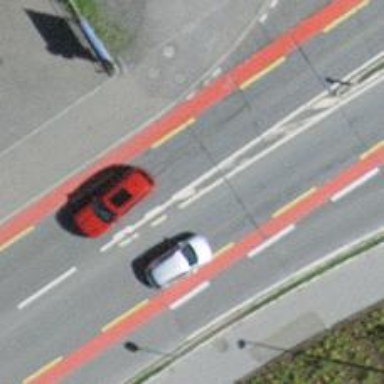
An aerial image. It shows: Primary highway with asphalt surface. There is separate cycle lane and sidewalk.